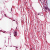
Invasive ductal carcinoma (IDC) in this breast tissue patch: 0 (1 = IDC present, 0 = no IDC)